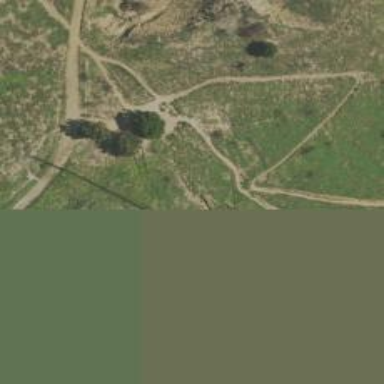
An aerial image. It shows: Path.